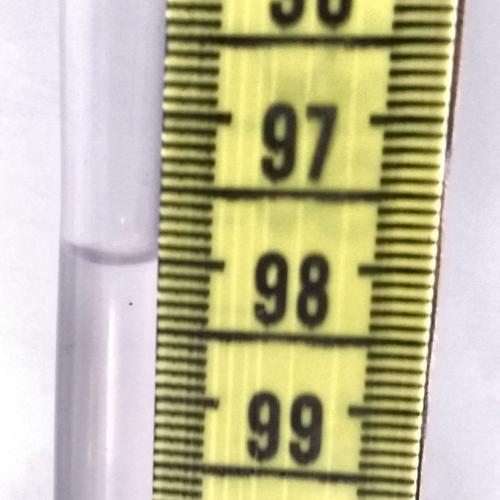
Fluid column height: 98.0 cm